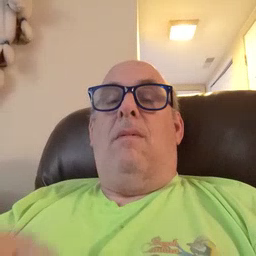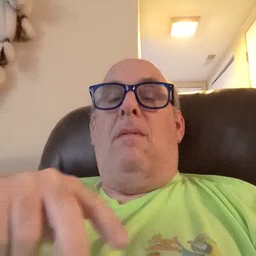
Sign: fall